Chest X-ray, PA view. Patient: 84 years old, sex F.
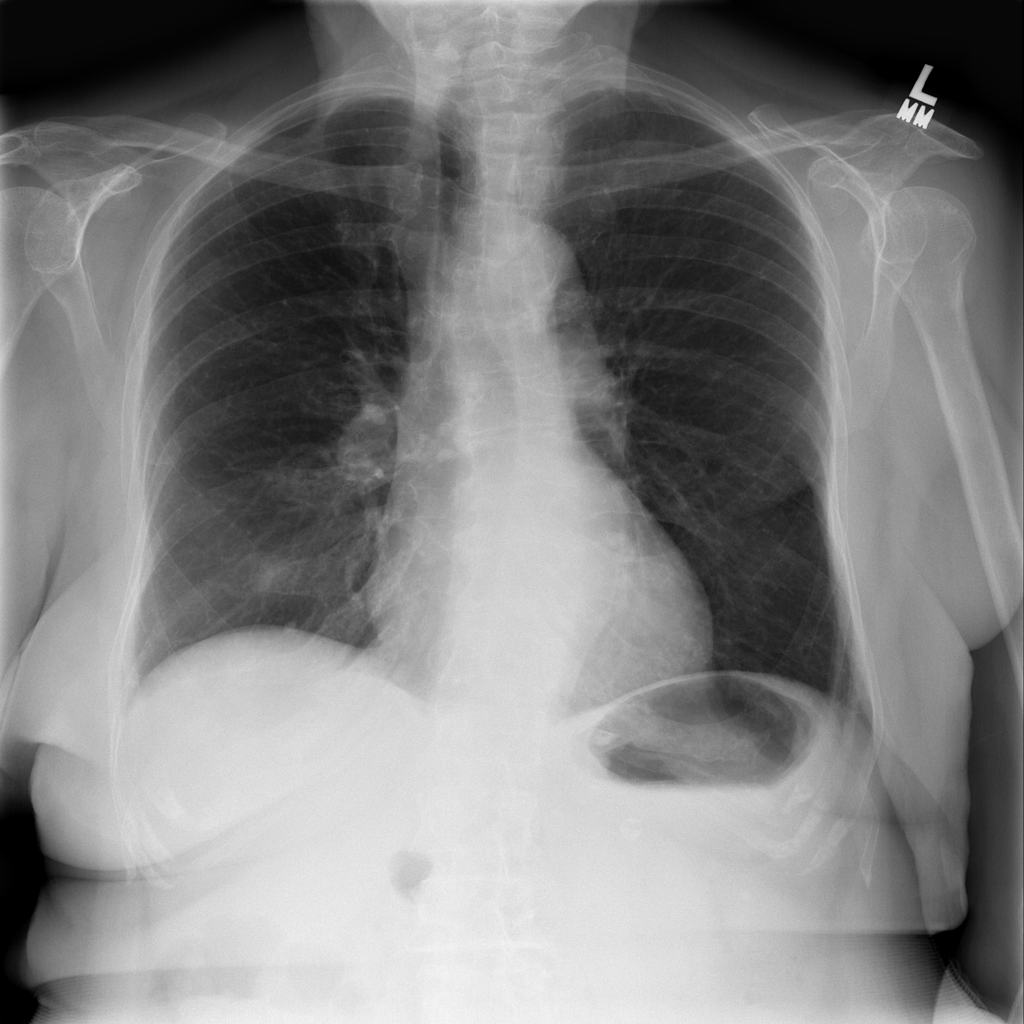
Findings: No Finding